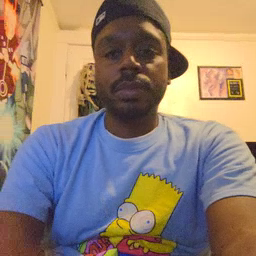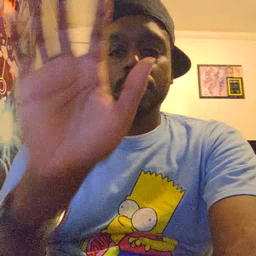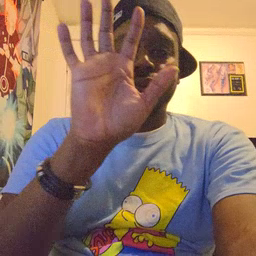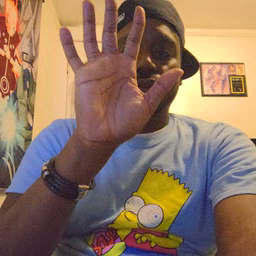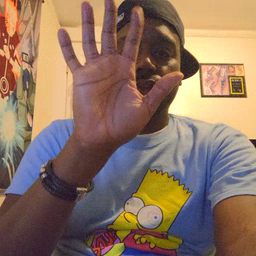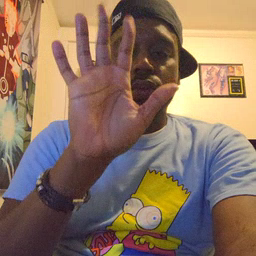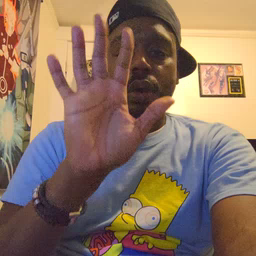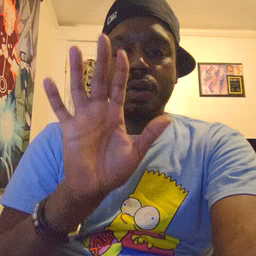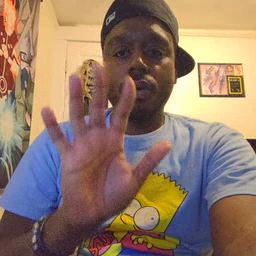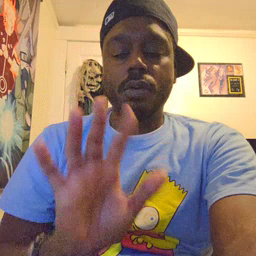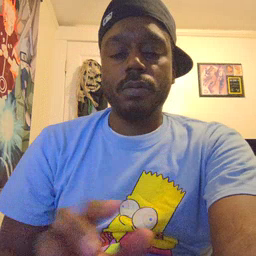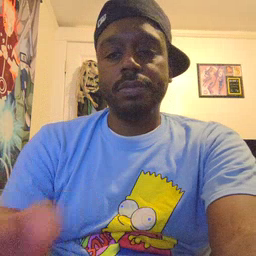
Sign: snow